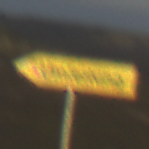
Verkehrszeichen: UmleitungswegweiserLinksweisend
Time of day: SunriseSunset
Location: Outdoor (Nature)
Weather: PartlyCloudy
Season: Summer
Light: Natural